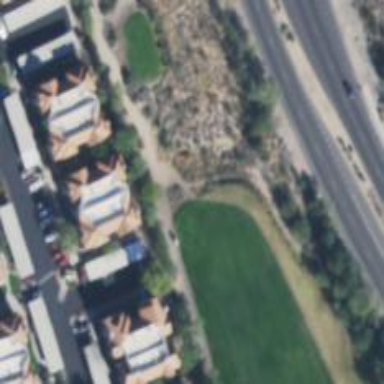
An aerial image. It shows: Path for golf carts.